Field crop: tomato
Growth stage: 2
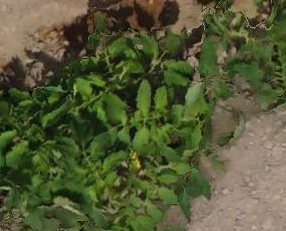
Species: tomato